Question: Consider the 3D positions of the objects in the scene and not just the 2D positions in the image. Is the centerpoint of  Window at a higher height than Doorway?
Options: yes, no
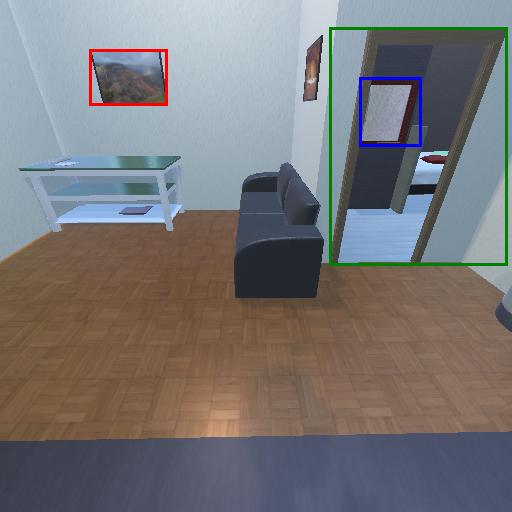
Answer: yes